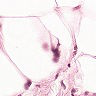
Metastatic tissue present: no